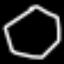
Label: octagon